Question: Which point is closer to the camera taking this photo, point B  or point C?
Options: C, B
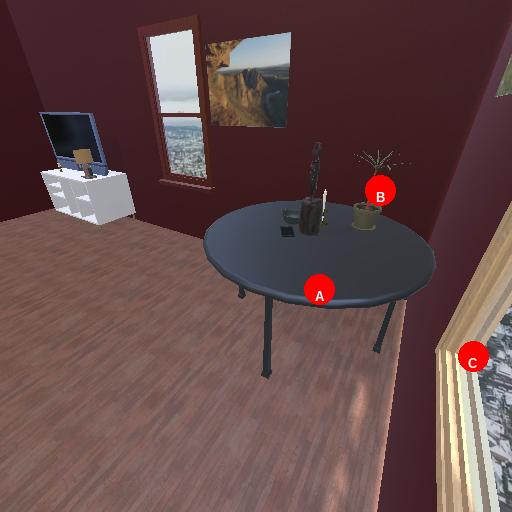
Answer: C